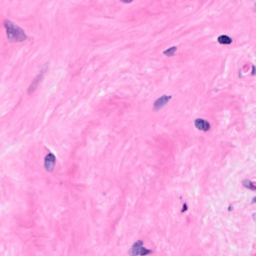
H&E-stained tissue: Breast